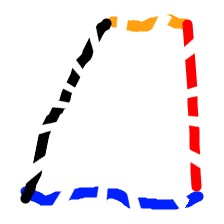
Shape: trapezoid